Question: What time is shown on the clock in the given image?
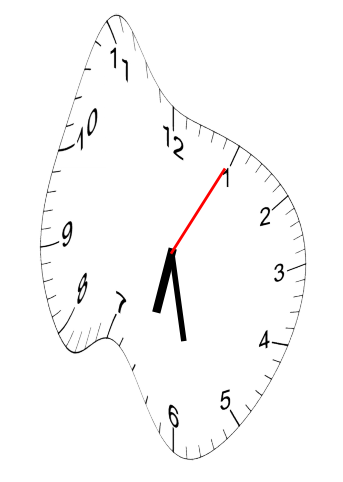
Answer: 06:28:05